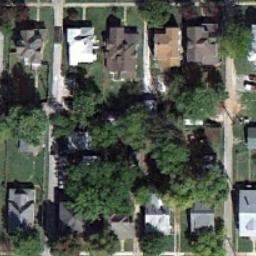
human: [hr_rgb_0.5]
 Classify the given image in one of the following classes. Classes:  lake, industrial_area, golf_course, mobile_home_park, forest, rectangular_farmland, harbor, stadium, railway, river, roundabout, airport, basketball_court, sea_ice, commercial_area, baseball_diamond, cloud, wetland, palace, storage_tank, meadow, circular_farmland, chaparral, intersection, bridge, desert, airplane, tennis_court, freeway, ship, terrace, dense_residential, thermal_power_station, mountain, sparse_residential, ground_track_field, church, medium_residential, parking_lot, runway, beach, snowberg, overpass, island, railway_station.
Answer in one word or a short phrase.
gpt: medium_residential